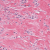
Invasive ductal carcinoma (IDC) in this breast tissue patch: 1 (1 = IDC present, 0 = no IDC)